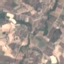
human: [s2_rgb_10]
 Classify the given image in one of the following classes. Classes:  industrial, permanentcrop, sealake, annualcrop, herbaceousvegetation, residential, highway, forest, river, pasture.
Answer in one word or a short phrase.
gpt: PermanentCrop